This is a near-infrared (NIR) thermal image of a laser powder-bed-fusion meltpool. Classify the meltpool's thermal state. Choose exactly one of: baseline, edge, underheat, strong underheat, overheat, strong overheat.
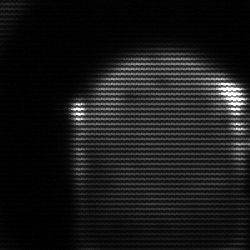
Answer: edge